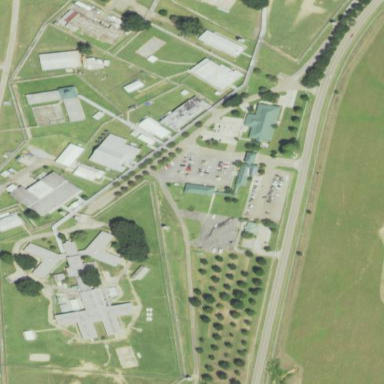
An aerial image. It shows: Prison surrounded by fence.